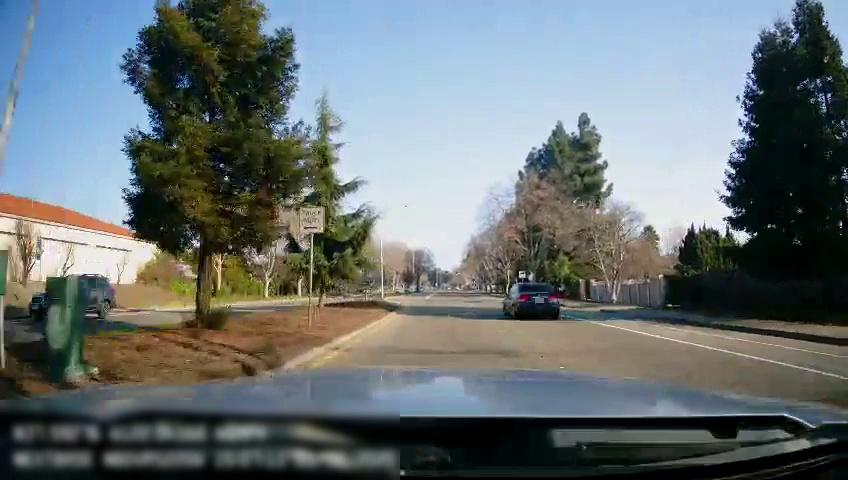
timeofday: Day
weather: Sunny
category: Drivable Space
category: Drivable Space
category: Vehicles | SUV
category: Vehicles | Car
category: Lanes | Current Lane
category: Lanes | Alternate Lane
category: Traffic | Signs